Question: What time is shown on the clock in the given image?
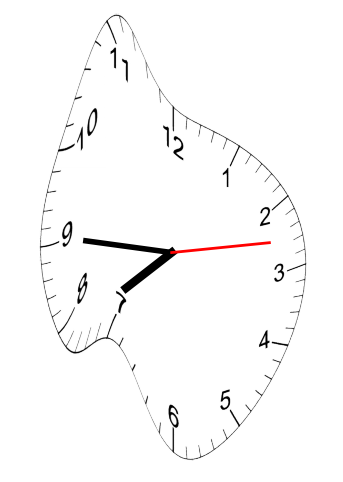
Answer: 07:45:13